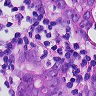
Metastatic tissue present: yes